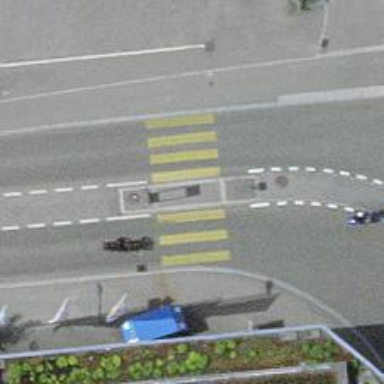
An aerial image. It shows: Marked crossing with pedestrian island.